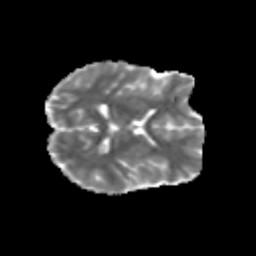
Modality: MD
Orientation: axial
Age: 24
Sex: male
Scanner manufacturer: siemens
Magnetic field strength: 3 T
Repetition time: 3.5 s
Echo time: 0.125 s